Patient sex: M
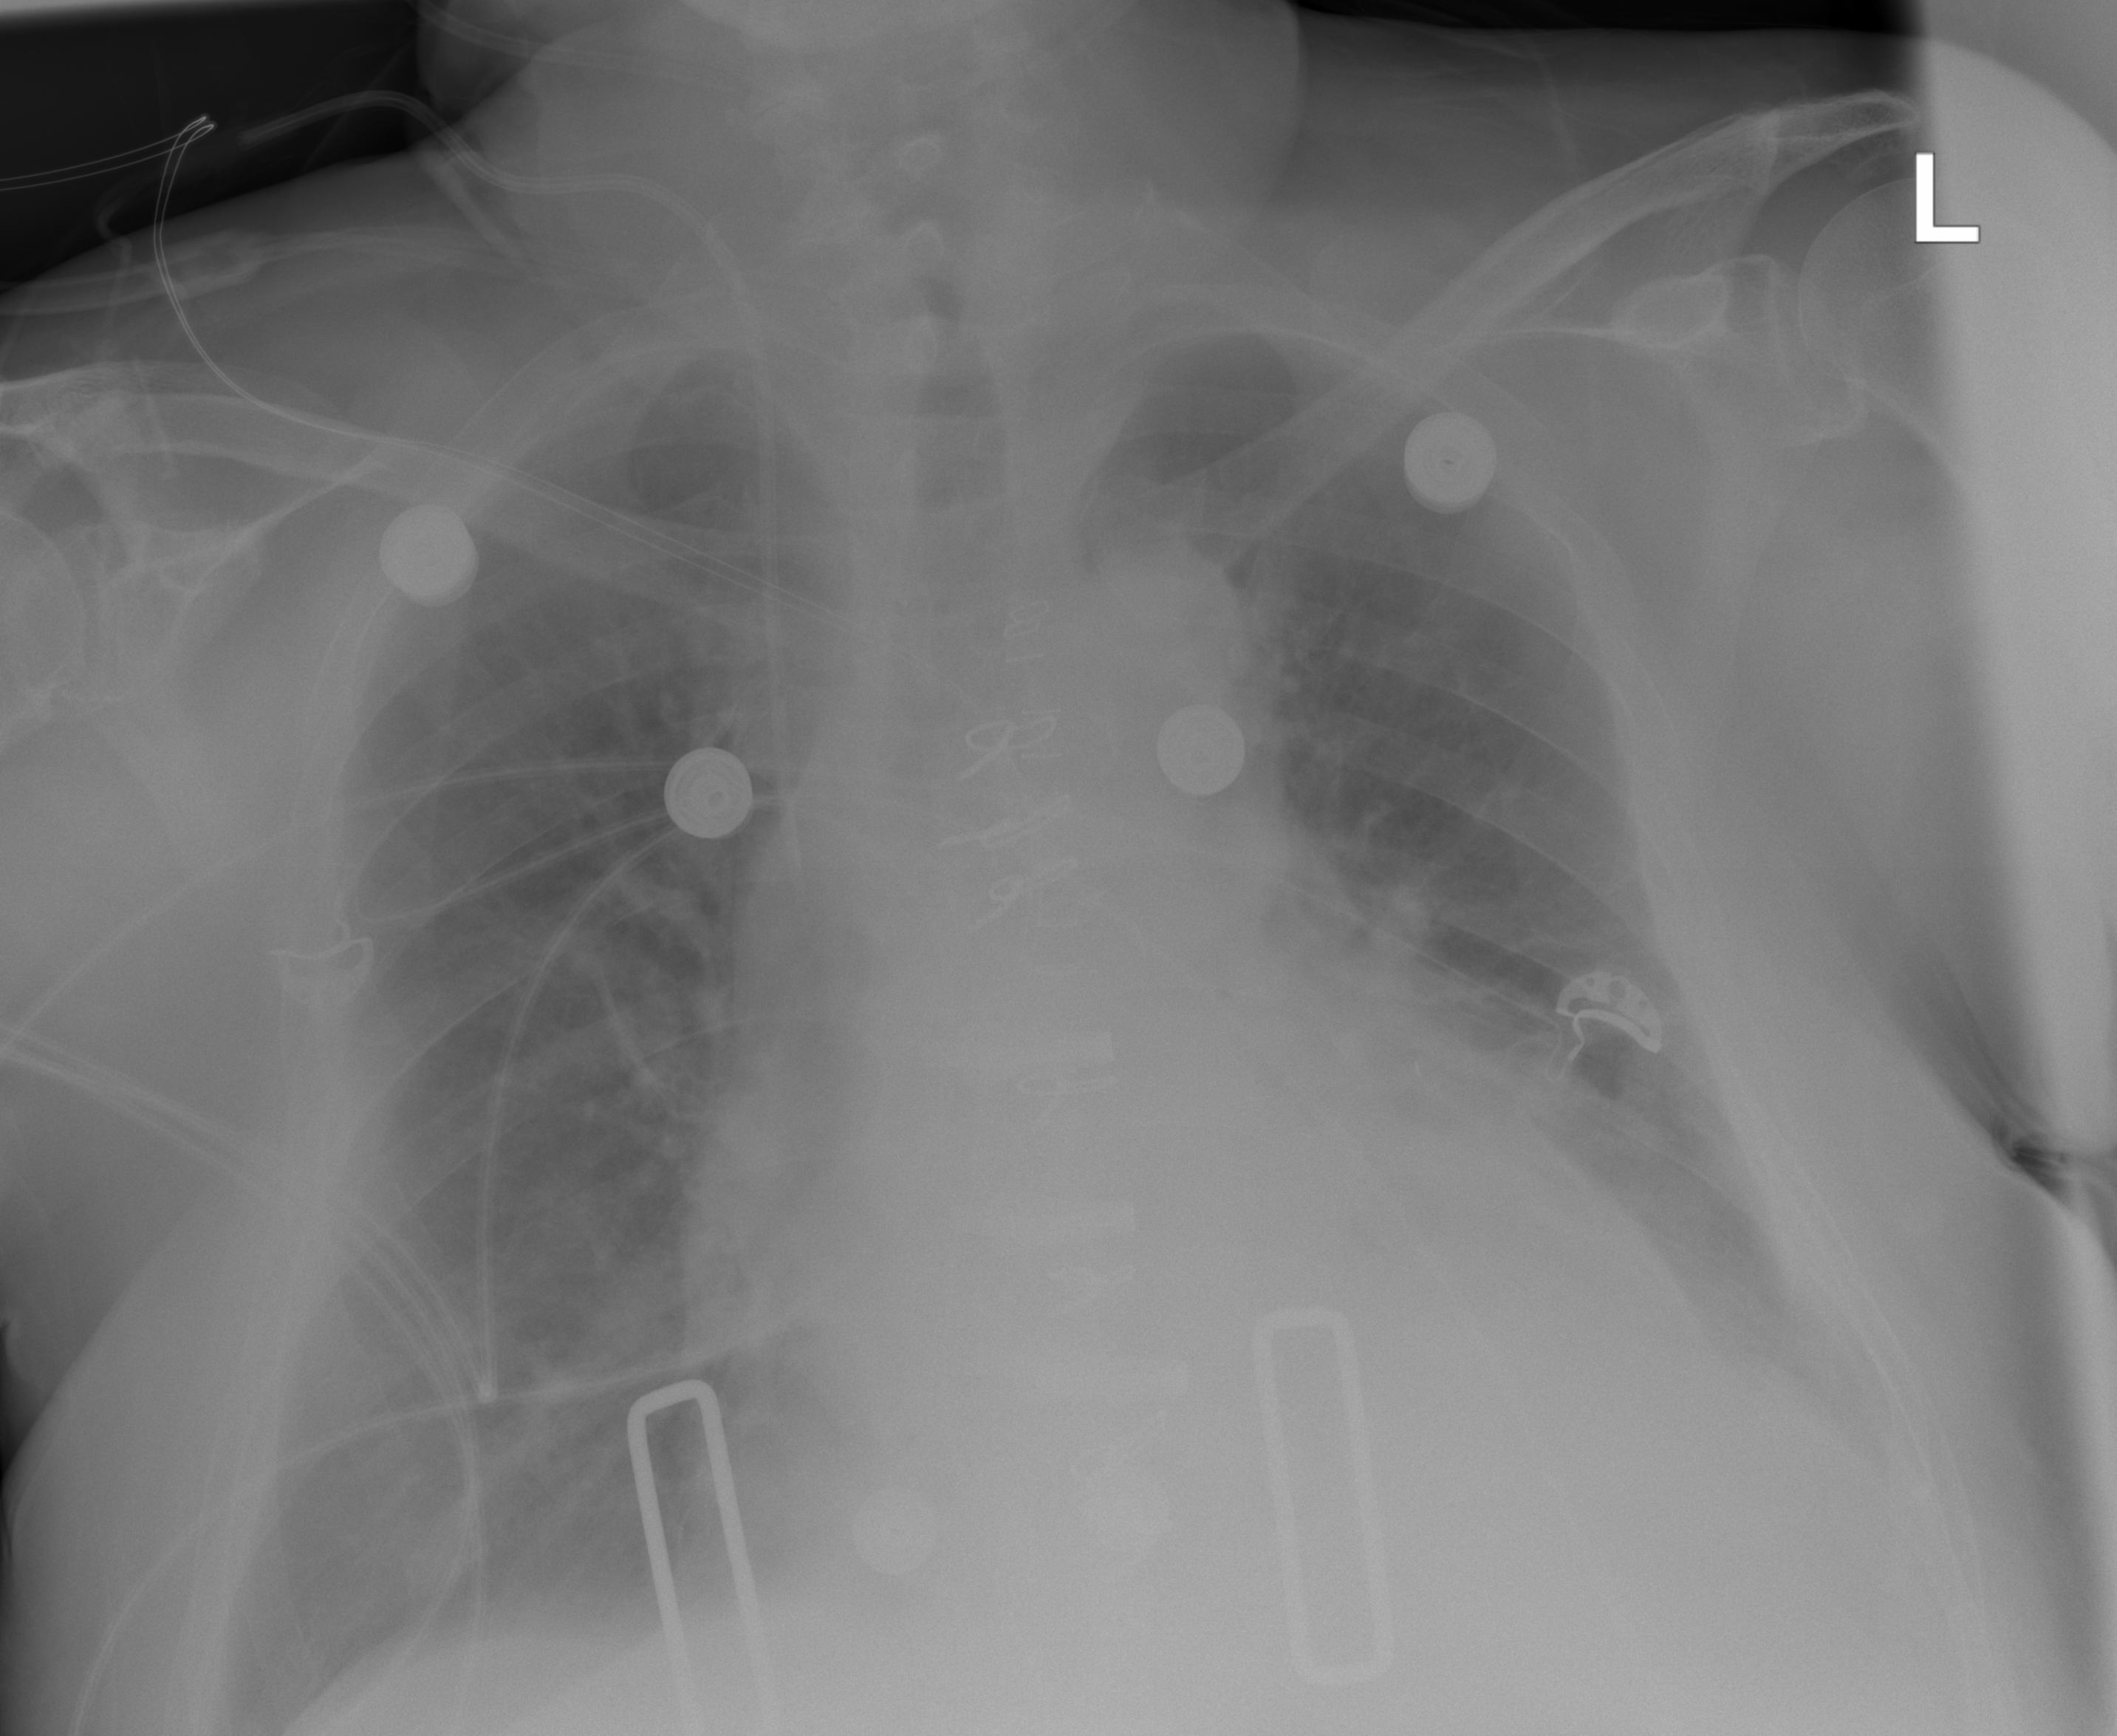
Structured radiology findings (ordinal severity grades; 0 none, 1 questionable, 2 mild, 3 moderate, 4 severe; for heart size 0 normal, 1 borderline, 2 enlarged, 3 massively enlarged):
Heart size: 2
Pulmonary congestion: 0
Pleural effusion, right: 2
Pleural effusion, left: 2
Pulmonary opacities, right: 0
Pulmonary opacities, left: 0
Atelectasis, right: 2
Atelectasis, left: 2